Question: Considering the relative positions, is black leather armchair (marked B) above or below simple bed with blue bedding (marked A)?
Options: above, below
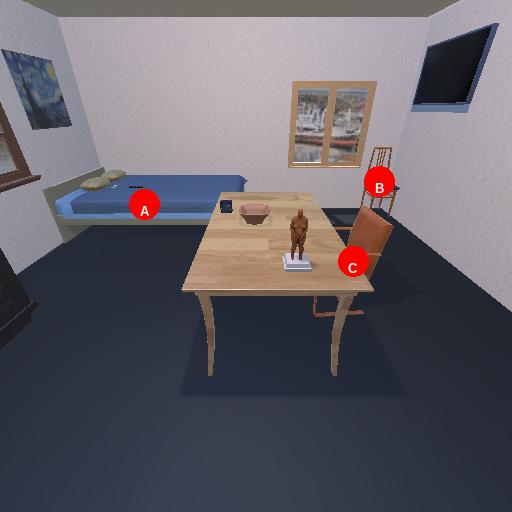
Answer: above